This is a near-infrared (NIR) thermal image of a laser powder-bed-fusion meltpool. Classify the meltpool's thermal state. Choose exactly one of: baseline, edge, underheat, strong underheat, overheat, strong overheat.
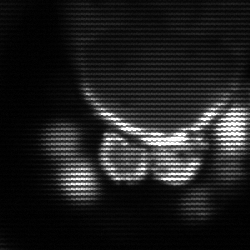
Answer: baseline